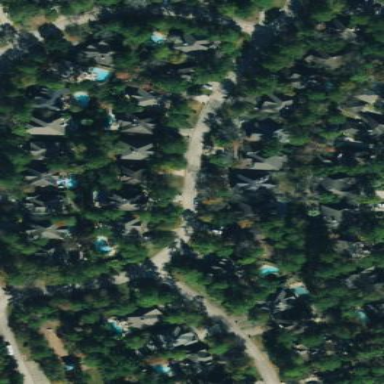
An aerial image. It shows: Residential neighbourhood.